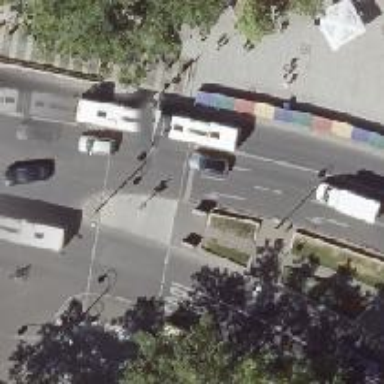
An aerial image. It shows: Footway that serves as traffic island.